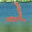
Label: 2